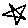
Label: star